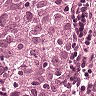
Metastatic tissue present: yes